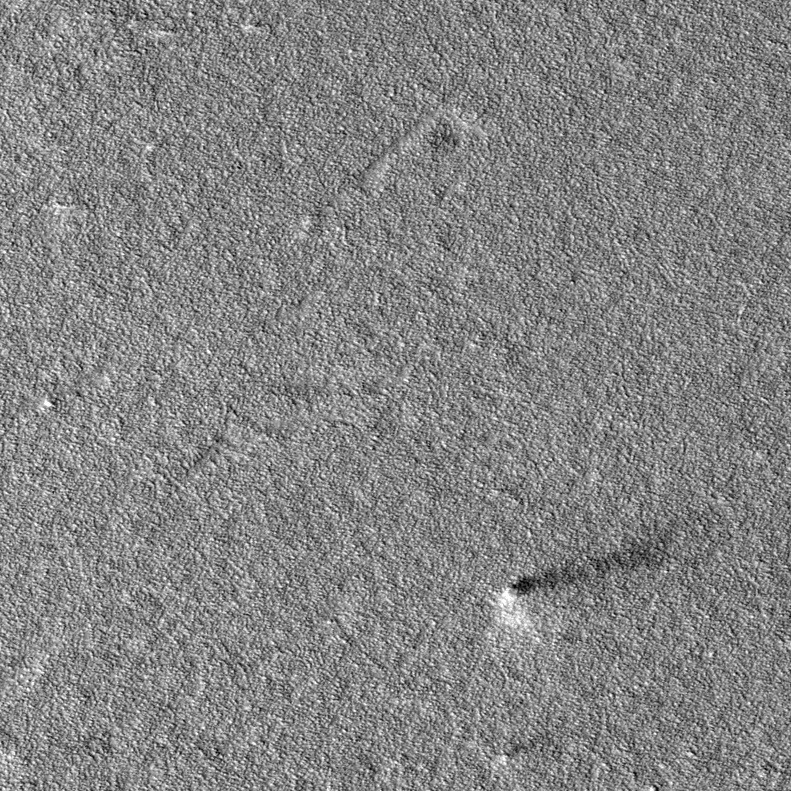
Label: dustdevil, dustdevil